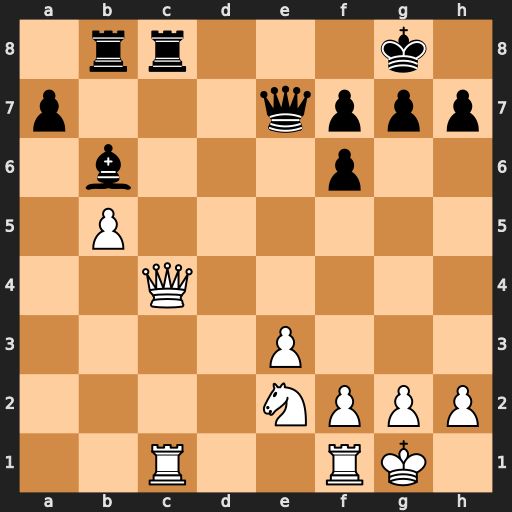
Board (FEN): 1rr3k1/p3qppp/1b3p2/1P6/2Q5/4P3/4NPPP/2R2RK1
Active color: w
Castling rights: -
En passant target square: -
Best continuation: Qxc8+ Rxc8 Rxc8+